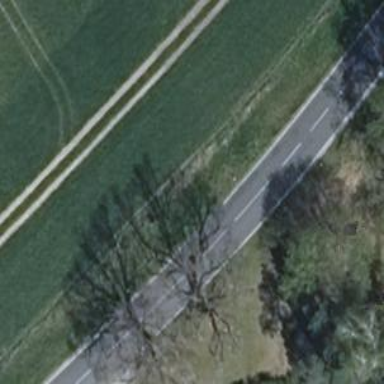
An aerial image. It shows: Secondary road with asphalt surface.